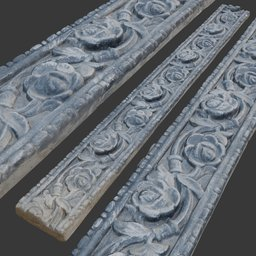
Label: decoration